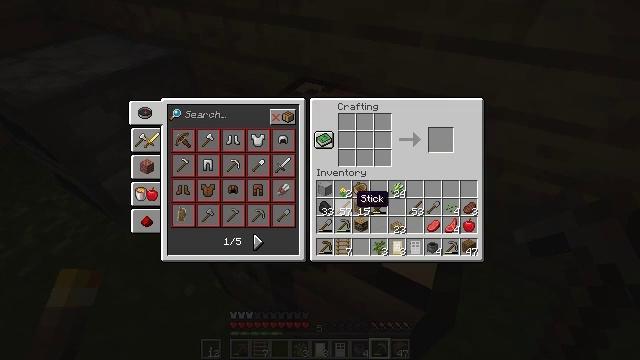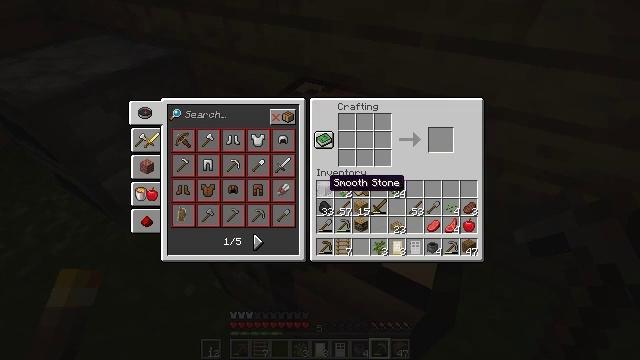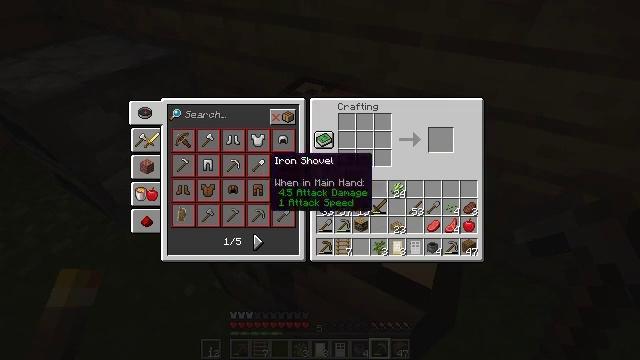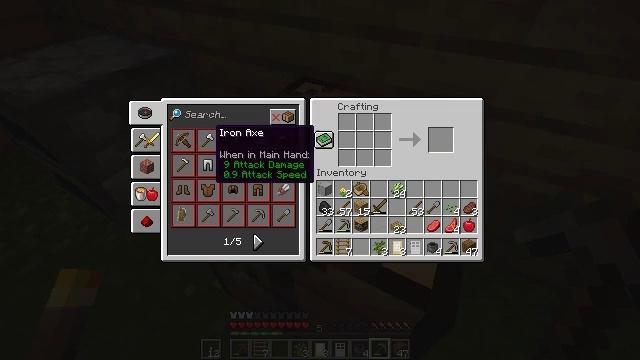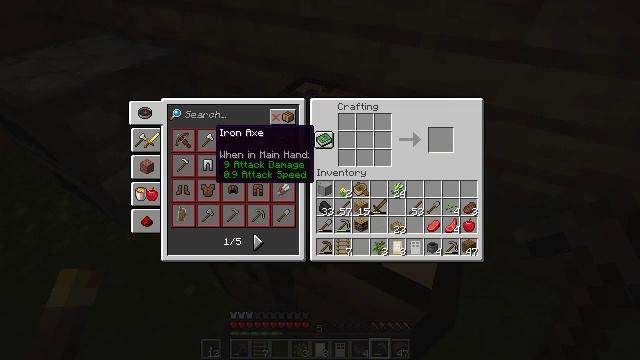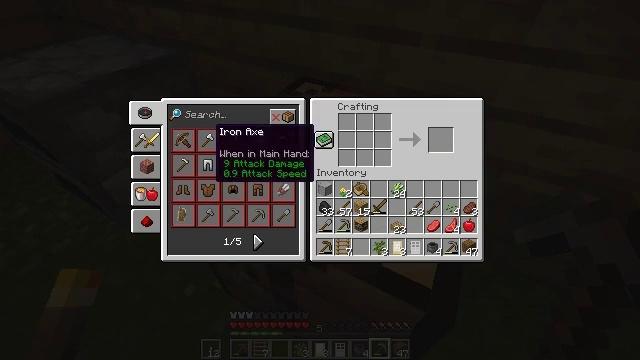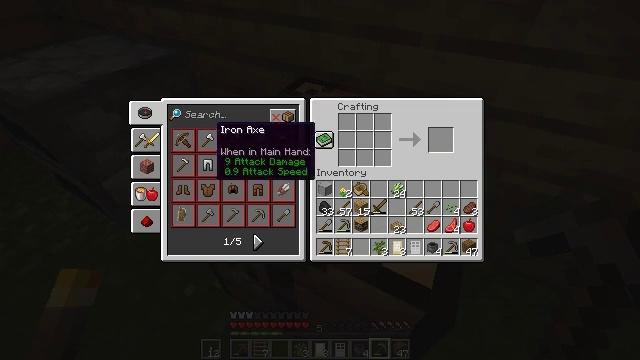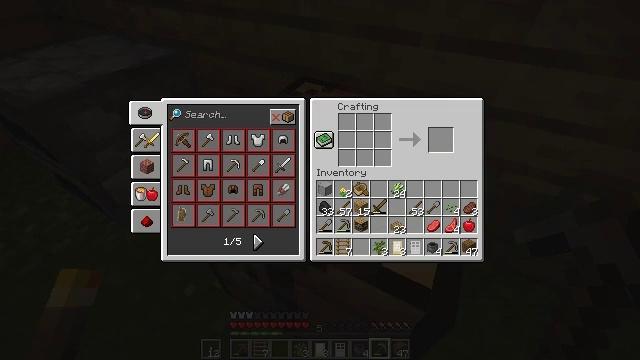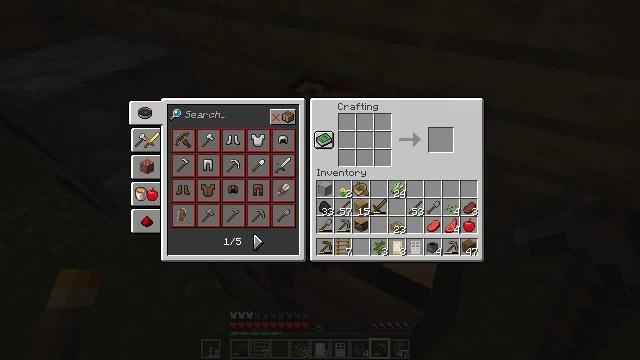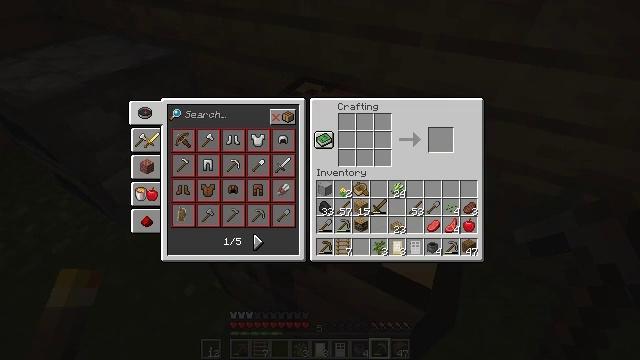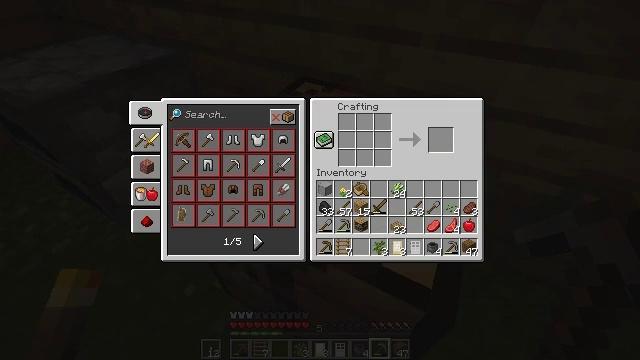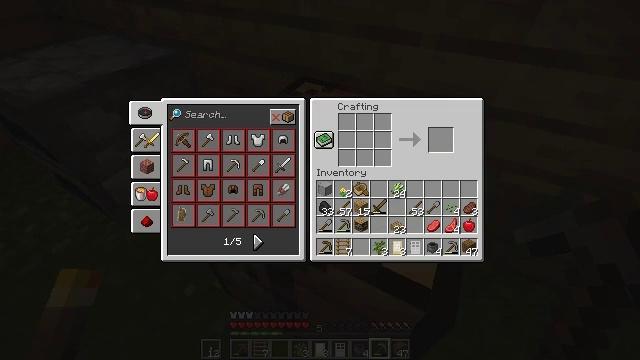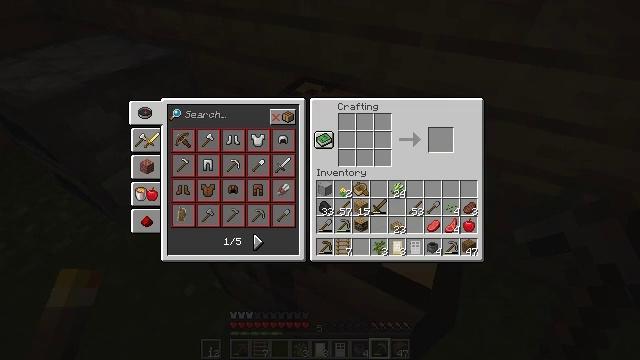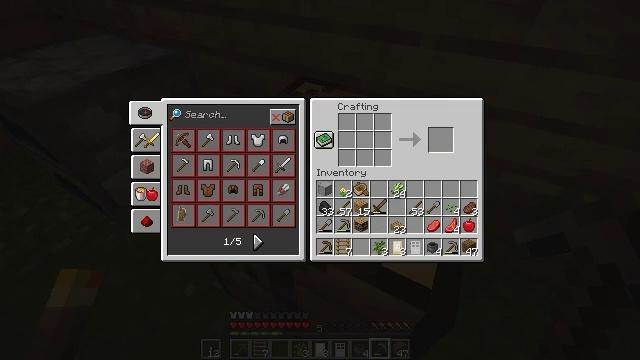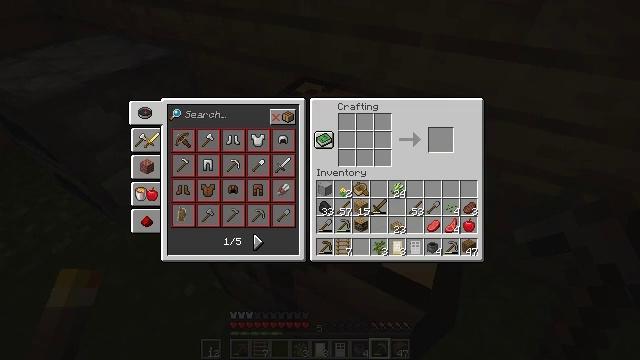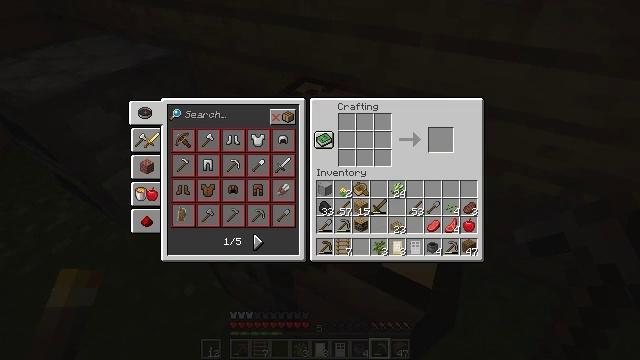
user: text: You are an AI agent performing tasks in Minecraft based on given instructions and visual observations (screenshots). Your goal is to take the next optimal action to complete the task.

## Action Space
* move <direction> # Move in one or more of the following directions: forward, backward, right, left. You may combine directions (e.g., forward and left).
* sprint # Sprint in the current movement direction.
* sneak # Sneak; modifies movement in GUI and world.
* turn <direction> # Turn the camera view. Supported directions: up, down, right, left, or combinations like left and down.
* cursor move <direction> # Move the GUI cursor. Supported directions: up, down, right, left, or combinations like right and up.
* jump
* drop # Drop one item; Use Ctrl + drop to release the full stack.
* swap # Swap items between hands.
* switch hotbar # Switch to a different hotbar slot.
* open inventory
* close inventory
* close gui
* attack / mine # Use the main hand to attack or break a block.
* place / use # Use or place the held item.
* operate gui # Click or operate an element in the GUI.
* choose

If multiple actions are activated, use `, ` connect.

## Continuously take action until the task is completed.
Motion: motion action
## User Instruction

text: Gather materials to craft a lectern on the crafting table.
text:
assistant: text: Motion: cursor move left and up
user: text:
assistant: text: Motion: cursor move left and up
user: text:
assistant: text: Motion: cursor move left and up
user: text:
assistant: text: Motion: no_op
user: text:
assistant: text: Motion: no_op
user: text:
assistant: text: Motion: no_op
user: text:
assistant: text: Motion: cursor move up
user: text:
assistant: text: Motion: no_op
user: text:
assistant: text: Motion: no_op
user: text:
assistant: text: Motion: no_op
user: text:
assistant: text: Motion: no_op
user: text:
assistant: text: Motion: no_op
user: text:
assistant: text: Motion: no_op
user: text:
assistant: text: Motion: no_op
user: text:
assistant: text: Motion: no_op
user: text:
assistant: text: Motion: no_op
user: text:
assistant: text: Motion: no_op
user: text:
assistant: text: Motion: no_op
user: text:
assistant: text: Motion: no_op
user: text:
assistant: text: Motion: no_op
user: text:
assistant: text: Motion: operate gui
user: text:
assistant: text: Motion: operate gui
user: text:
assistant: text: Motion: operate gui
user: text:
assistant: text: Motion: no_op
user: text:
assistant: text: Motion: no_op
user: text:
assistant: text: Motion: no_op
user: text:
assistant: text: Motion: no_op
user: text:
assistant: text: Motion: no_op
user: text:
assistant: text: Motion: no_op
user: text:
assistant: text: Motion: no_op